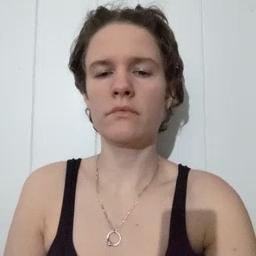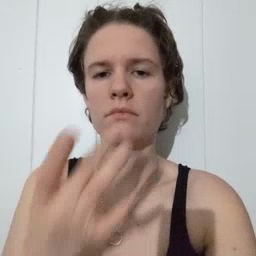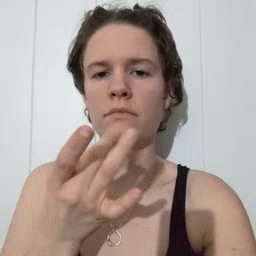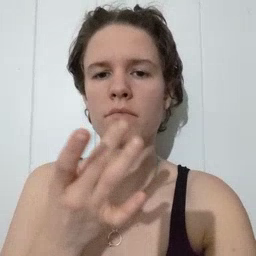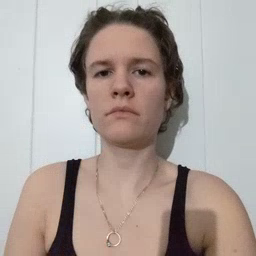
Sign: snack